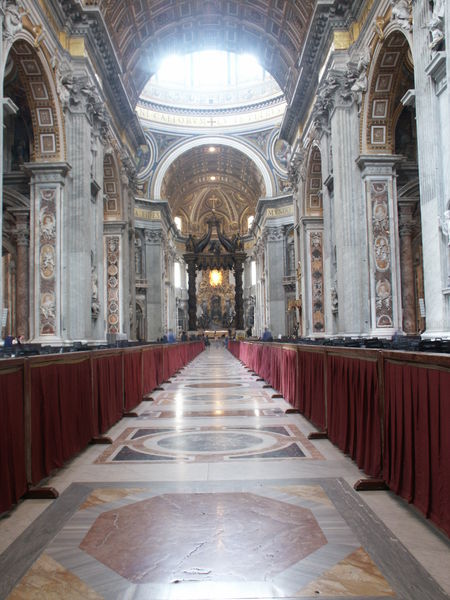
Titel: Petersdom in Rom (San Pietro)
Künstler: Donato Bramante
Standort: Rom, S. Pietro (EU - I - Latium)
Schlagwörter: fenster, holz, licht, marmor, stühle, säule, säulen, malerei, ornament, architektur, barock, stein, kirche, sonne, boden, gold, innen, farbig, bogen, italien, sonnenlicht, pilaster, rundbogen, kuppel, thron, ornamente, bögen, gang, gewölbe, blenden, glaube, kreuz, religion, fliesen, flur, altar, bänke, rom, kirchenschiff, mittelschiff, christlich, apsis, rundbögen, kassettendecke, fresko, petrus, basilika, basilica, kreuzgang, petersdom, tonnengewölbe, kuppeö, peter, kruz, bemalungen, blendet, st. petri